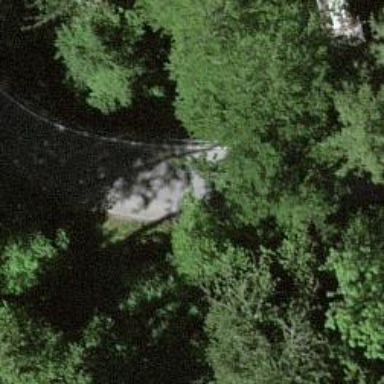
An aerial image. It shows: Unclassified road with bridge.